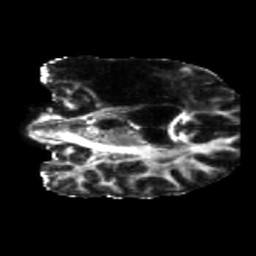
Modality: FA
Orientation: coronal
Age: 40
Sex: male
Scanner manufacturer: siemens
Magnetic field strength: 3 T
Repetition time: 5.25 s
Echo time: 0.08 s